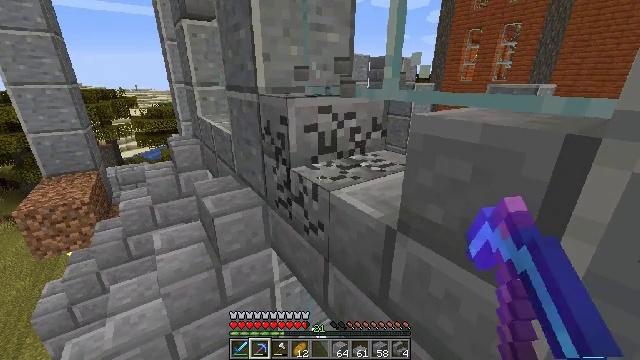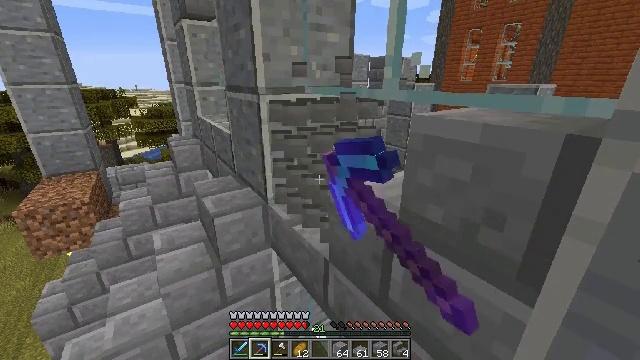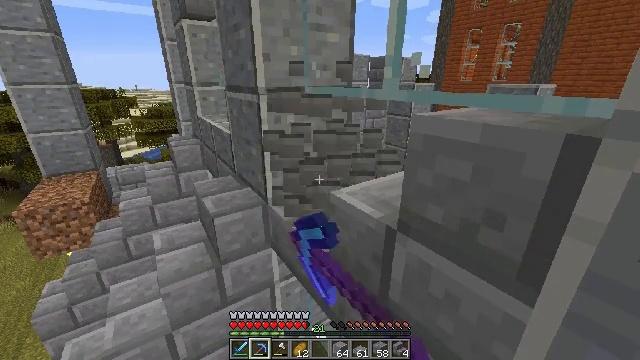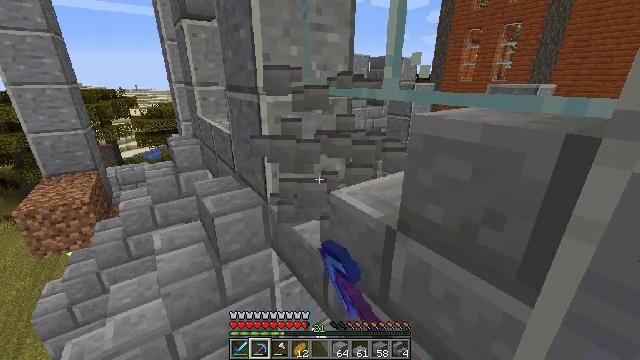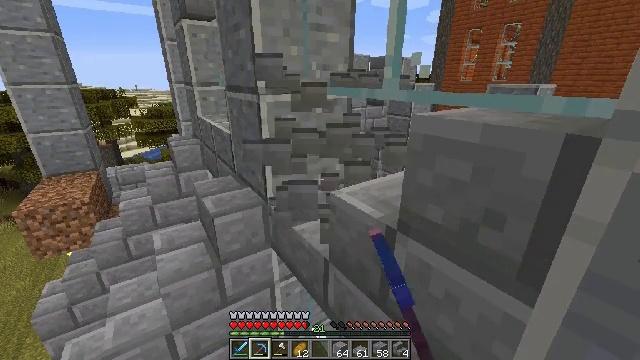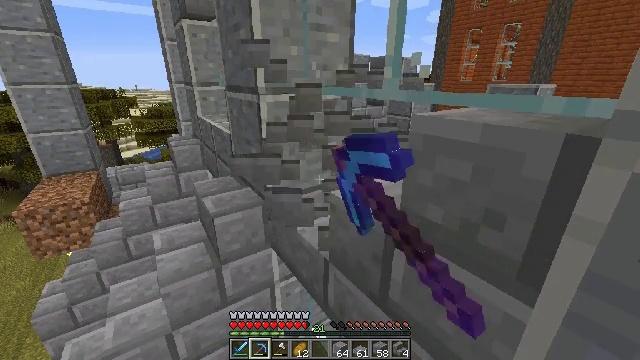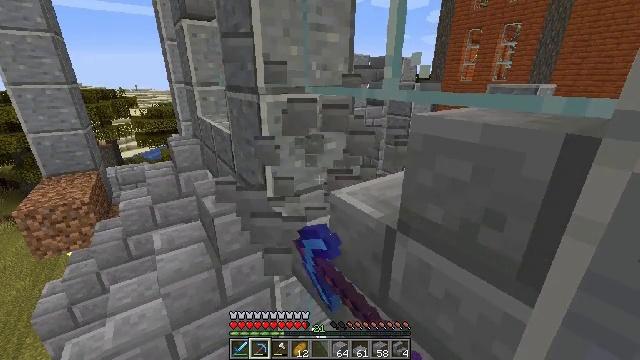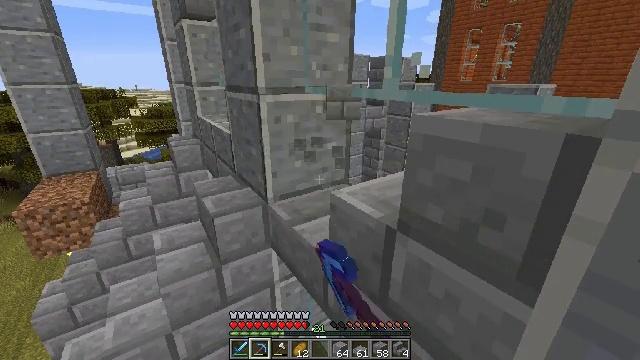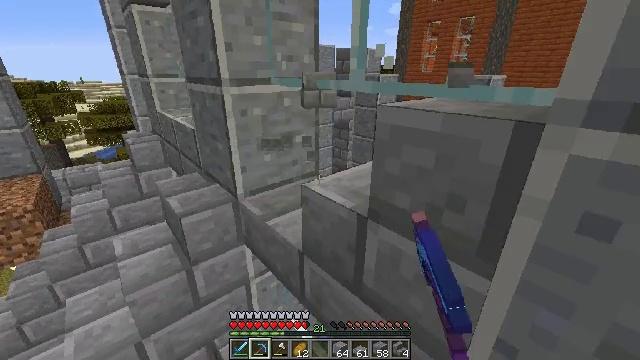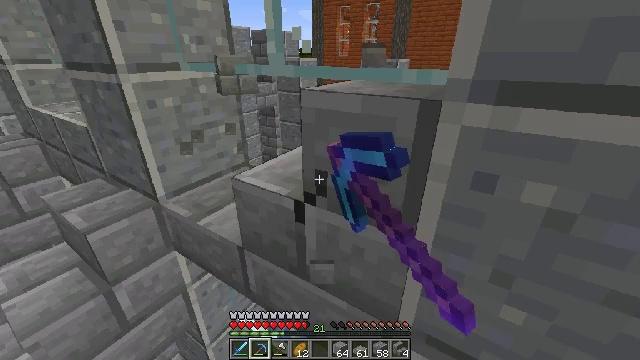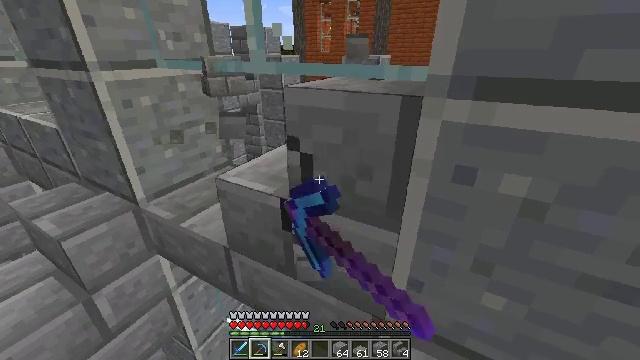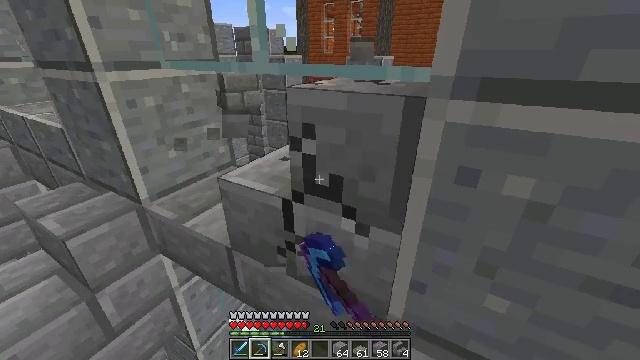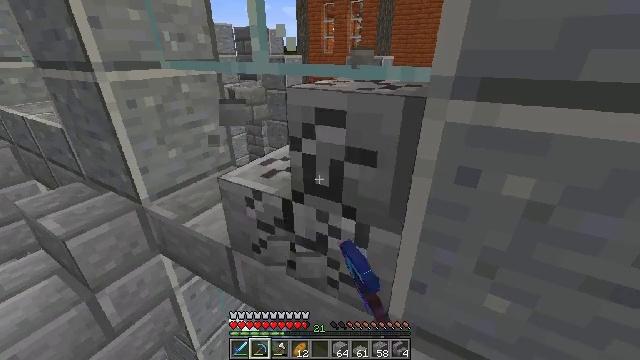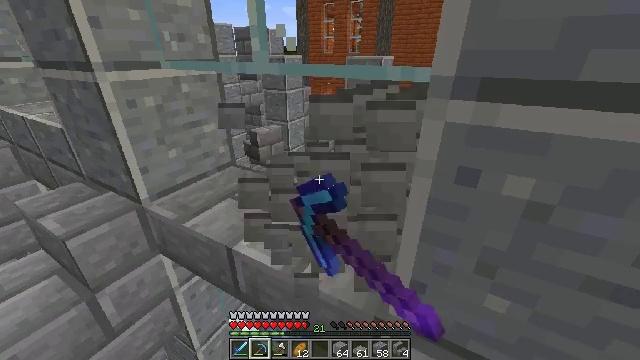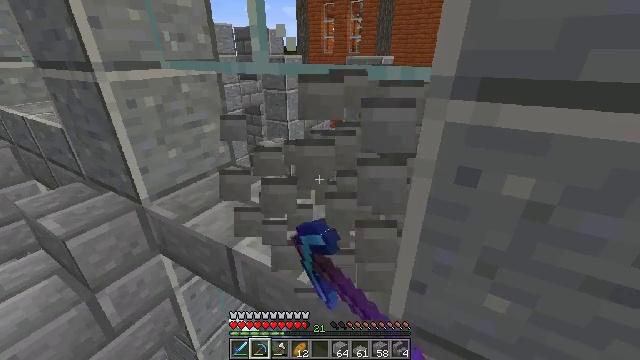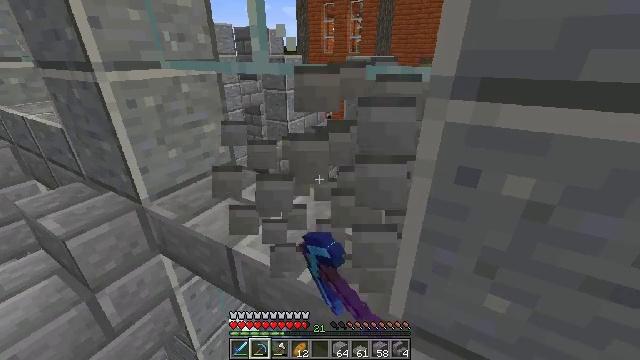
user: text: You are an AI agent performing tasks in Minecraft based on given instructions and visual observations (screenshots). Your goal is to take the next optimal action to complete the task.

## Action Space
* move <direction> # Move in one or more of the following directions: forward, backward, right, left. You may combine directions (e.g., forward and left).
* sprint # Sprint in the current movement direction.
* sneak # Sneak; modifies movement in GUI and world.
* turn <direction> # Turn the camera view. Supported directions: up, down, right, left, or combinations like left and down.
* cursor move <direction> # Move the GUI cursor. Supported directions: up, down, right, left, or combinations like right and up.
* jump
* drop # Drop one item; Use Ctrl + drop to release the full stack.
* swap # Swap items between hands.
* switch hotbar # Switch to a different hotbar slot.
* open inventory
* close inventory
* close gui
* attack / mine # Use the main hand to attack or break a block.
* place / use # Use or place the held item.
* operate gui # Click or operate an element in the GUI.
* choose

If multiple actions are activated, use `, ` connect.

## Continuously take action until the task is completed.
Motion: motion action
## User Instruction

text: Disassemble the stone brick stairs into inventory.
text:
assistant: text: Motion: attack / mine
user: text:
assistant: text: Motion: attack / mine
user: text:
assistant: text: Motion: attack / mine
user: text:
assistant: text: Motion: attack / mine
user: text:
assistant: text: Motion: attack / mine
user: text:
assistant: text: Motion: attack / mine
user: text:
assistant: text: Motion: attack / mine
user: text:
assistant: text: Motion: turn right and down, attack / mine
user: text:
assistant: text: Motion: turn right and down, attack / mine
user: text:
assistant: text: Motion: turn right, attack / mine
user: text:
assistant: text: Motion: attack / mine
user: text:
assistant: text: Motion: attack / mine
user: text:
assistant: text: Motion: attack / mine
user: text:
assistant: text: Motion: attack / mine
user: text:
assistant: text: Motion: attack / mine
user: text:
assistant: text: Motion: attack / mine
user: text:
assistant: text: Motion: attack / mine
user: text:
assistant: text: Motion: attack / mine